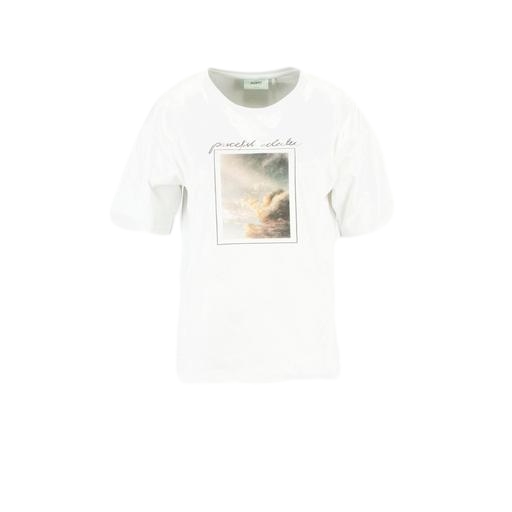
graphic tee, graphic t-shirt, white light graphic tee, white background